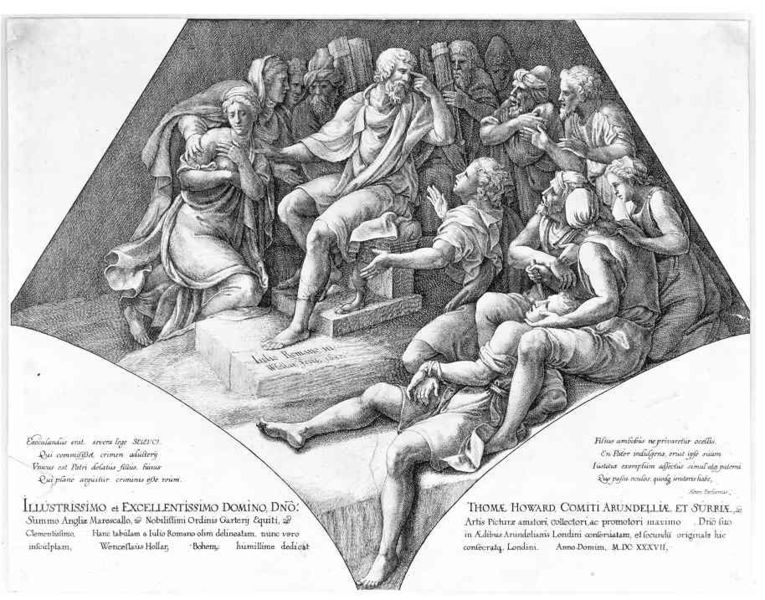
Titel: Seleukus und sein Sohn
Künstler: Wenzel Hollar
Standort: Karlsruhe
Institution: Staatliche Kunsthalle Karlsruhe
Schlagwörter: gott, gruppe, kopf, mann, nackt, umhang, weiß, frauen, menschen, sitzen, ausschnitt, brust, finger, frau, grau, mitte, männer, reden, schwarz, stuhl, zeichnung, leute, menge, versammlung, alt, bart, alte, arm, falten, mensch, sockel, stehen, stein, tot, trauer, diskutieren, gelehrte, gruppenbildnis, hände, gewand, haare, sitzend, locken, beine, kopfbedeckung, schrift, liegen, lehrer, rede, grafik, graphik, hocker, schemel, treppe, könig, soldaten, thron, dichter, thomas, mimik, stufe, stufen, zeigen, philosoph, buch, druck, schwarzweiss, druckgrafik, radierung, stich, seite, illustration, streit, text, buchstaben, denker, gestik, arzt, beten, anführer, zwickel, jesus, thoma, griechen, götter, zeus, griechisch, flehen, diskussion, tempel, fresko, deuten, kupferstich, bitte, turban, zuhörer, pfeil, durck, bezeichnung, legende, wissenschaft, zuhören, latein, schriftrollen, sokrates, italienisch, juden, philosophie, howard, apostel, tom, trapez, auschnitt, gift, aristoteles, führer, philosophen, arem, vorbild, liktorenbündel, todesurteil, giulio romano, köig, platon, mengen, illustrissimo, arundel, änner, thomas howard, reproduktionsgraphik